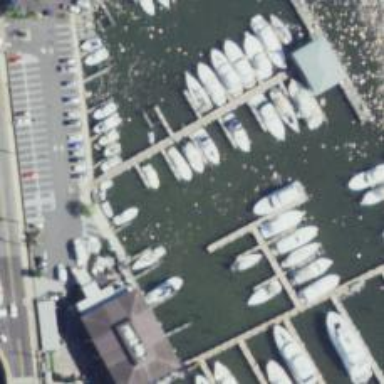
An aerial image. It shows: Dock by the waterway.